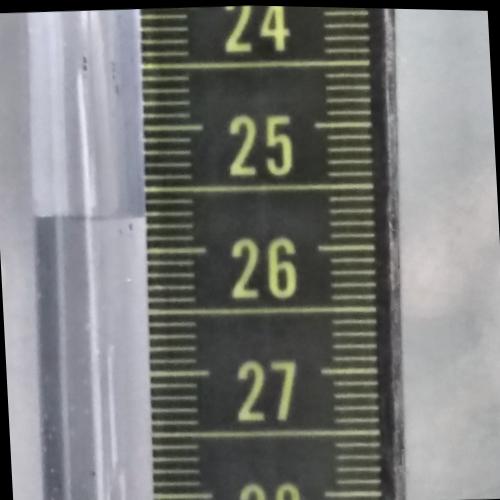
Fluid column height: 25.7 cm